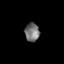
Tissue: prostate
Cell type: T cells
Senescence score: 0.2537
Nuclear area (px): 265
Mean DAPI intensity: 114.426